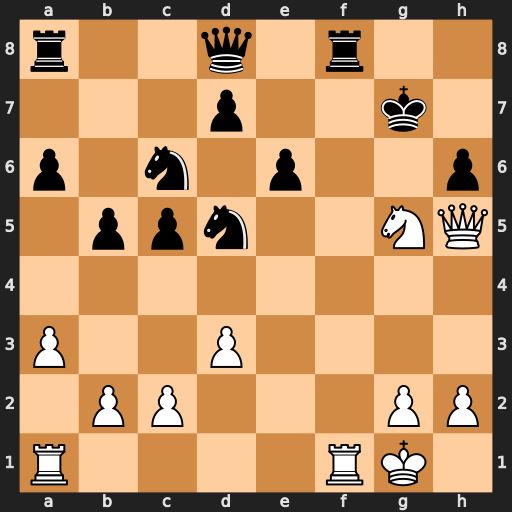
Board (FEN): r2q1r2/3p2k1/p1n1p2p/1ppn2NQ/8/P2P4/1PP3PP/R4RK1
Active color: w
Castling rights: -
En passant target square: -
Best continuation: Rf7+ Rxf7 Qxf7+ Kh8 Qh7#